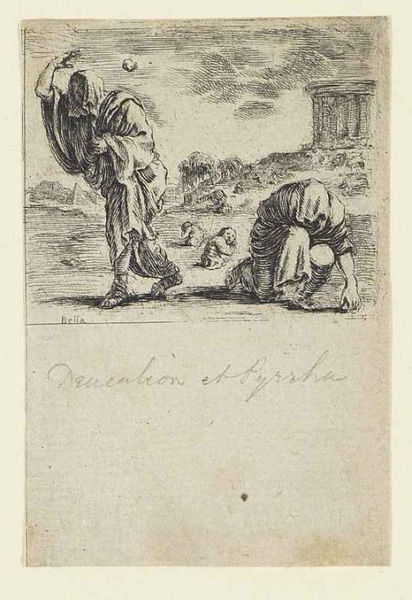
Titel: Jeu de la Mythologie - Deucalion et Pyrrha
Künstler: Stefano della Bella
Standort: Karlsruhe
Institution: Staatliche Kunsthalle Karlsruhe
Schlagwörter: baum, berg, gott, hand, himmel, mann, schatten, umhang, wasser, weiß, wolken, bäume, grob, grün, landschaft, menschen, sitzen, frau, grau, hintergrund, kleider, männer, schwarz, skizze, säule, säulen, zeichnung, gebäude, haus, tiere, tuch, weg, wiese, wolke, ball, leute, symbolismus, alt, arm, arme, falten, kleidung, stehen, stein, steine, trauer, signatur, einsamkeit, erde, feld, horizont, hügel, weide, gehen, boden, gewand, kutte, mantel, tücher, gewänder, kind, personen, gebeugt, schulter, wald, arbeit, kinder, beine, apfel, spanien, bein, schrift, papier, hocke, kauern, zwei, schuhe, studie, laufen, sammeln, gebirge, wüste, grafik, graphik, arbeiter, angst, luft, zwei männer, tusch, goya, sandalen, faltenwurf, knie, liegend, striche, bauer, halle, flucht, vier, tusche, mond, ruine, antike, bücken, greis, bedeckt, kauernd, hocken, druck, schwarzweiss, schraffur, radierung, stich, titel, seite, text, knien, strich, furcht, bleistift, gestik, entwurf, mythologie, stift, gestalten, litographie, namen, verzweiflung, abkehr, sandale, christus, götter, leid, toga, hunger, griechisch, kniend, dante, seelen, knieen, gehend, weggehen, griechenland, gebückt, hellebarde, wut, bettler, mönche, tempel, pavillon, rundtempel, temple, pyramide, david, verhüllt, wurf, tunika, psyche, ungeheuer, sklaven, handschrift, demut, betteln, kapuze, geburt, schande, federzeichnung, latein, stick, schwrz, anmerkung, kniende, hockend, ducken, heiliger geist, schöpfung, steinigung, kapuzen, seriendruck, ovid, orpheus, werfen, schaffur, metamorphosen, abgang, kiend, bildtitel, unbekannte, entfernen, bofen, golliath, steinwurf, geworfen, zwi, et, 18. jahrhundert, bella, tempfel, skizzze, pyrrha, zurückwerfen, aussätzige, wegwerfen, steuin, werfend, pyrrhe, dauchlion, hinter sich, pyrrhus, verwerfen, eurydice, deucalion, titelradierung, telmpel